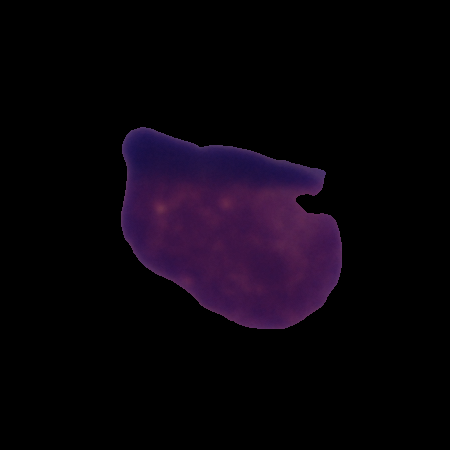
Label: cancer